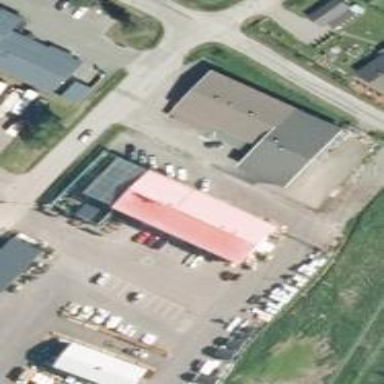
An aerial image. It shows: Commercial building housing hardware shop.